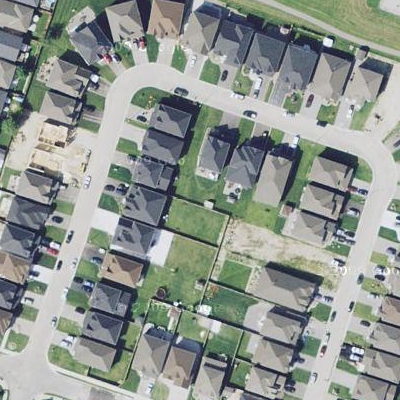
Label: Resident